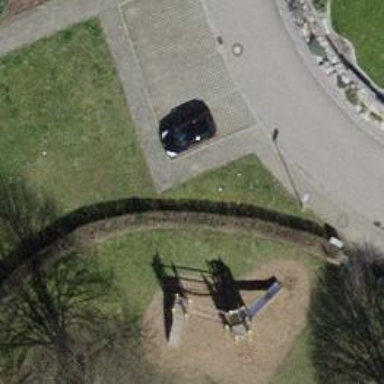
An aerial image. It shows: Street-side parking area.